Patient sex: M
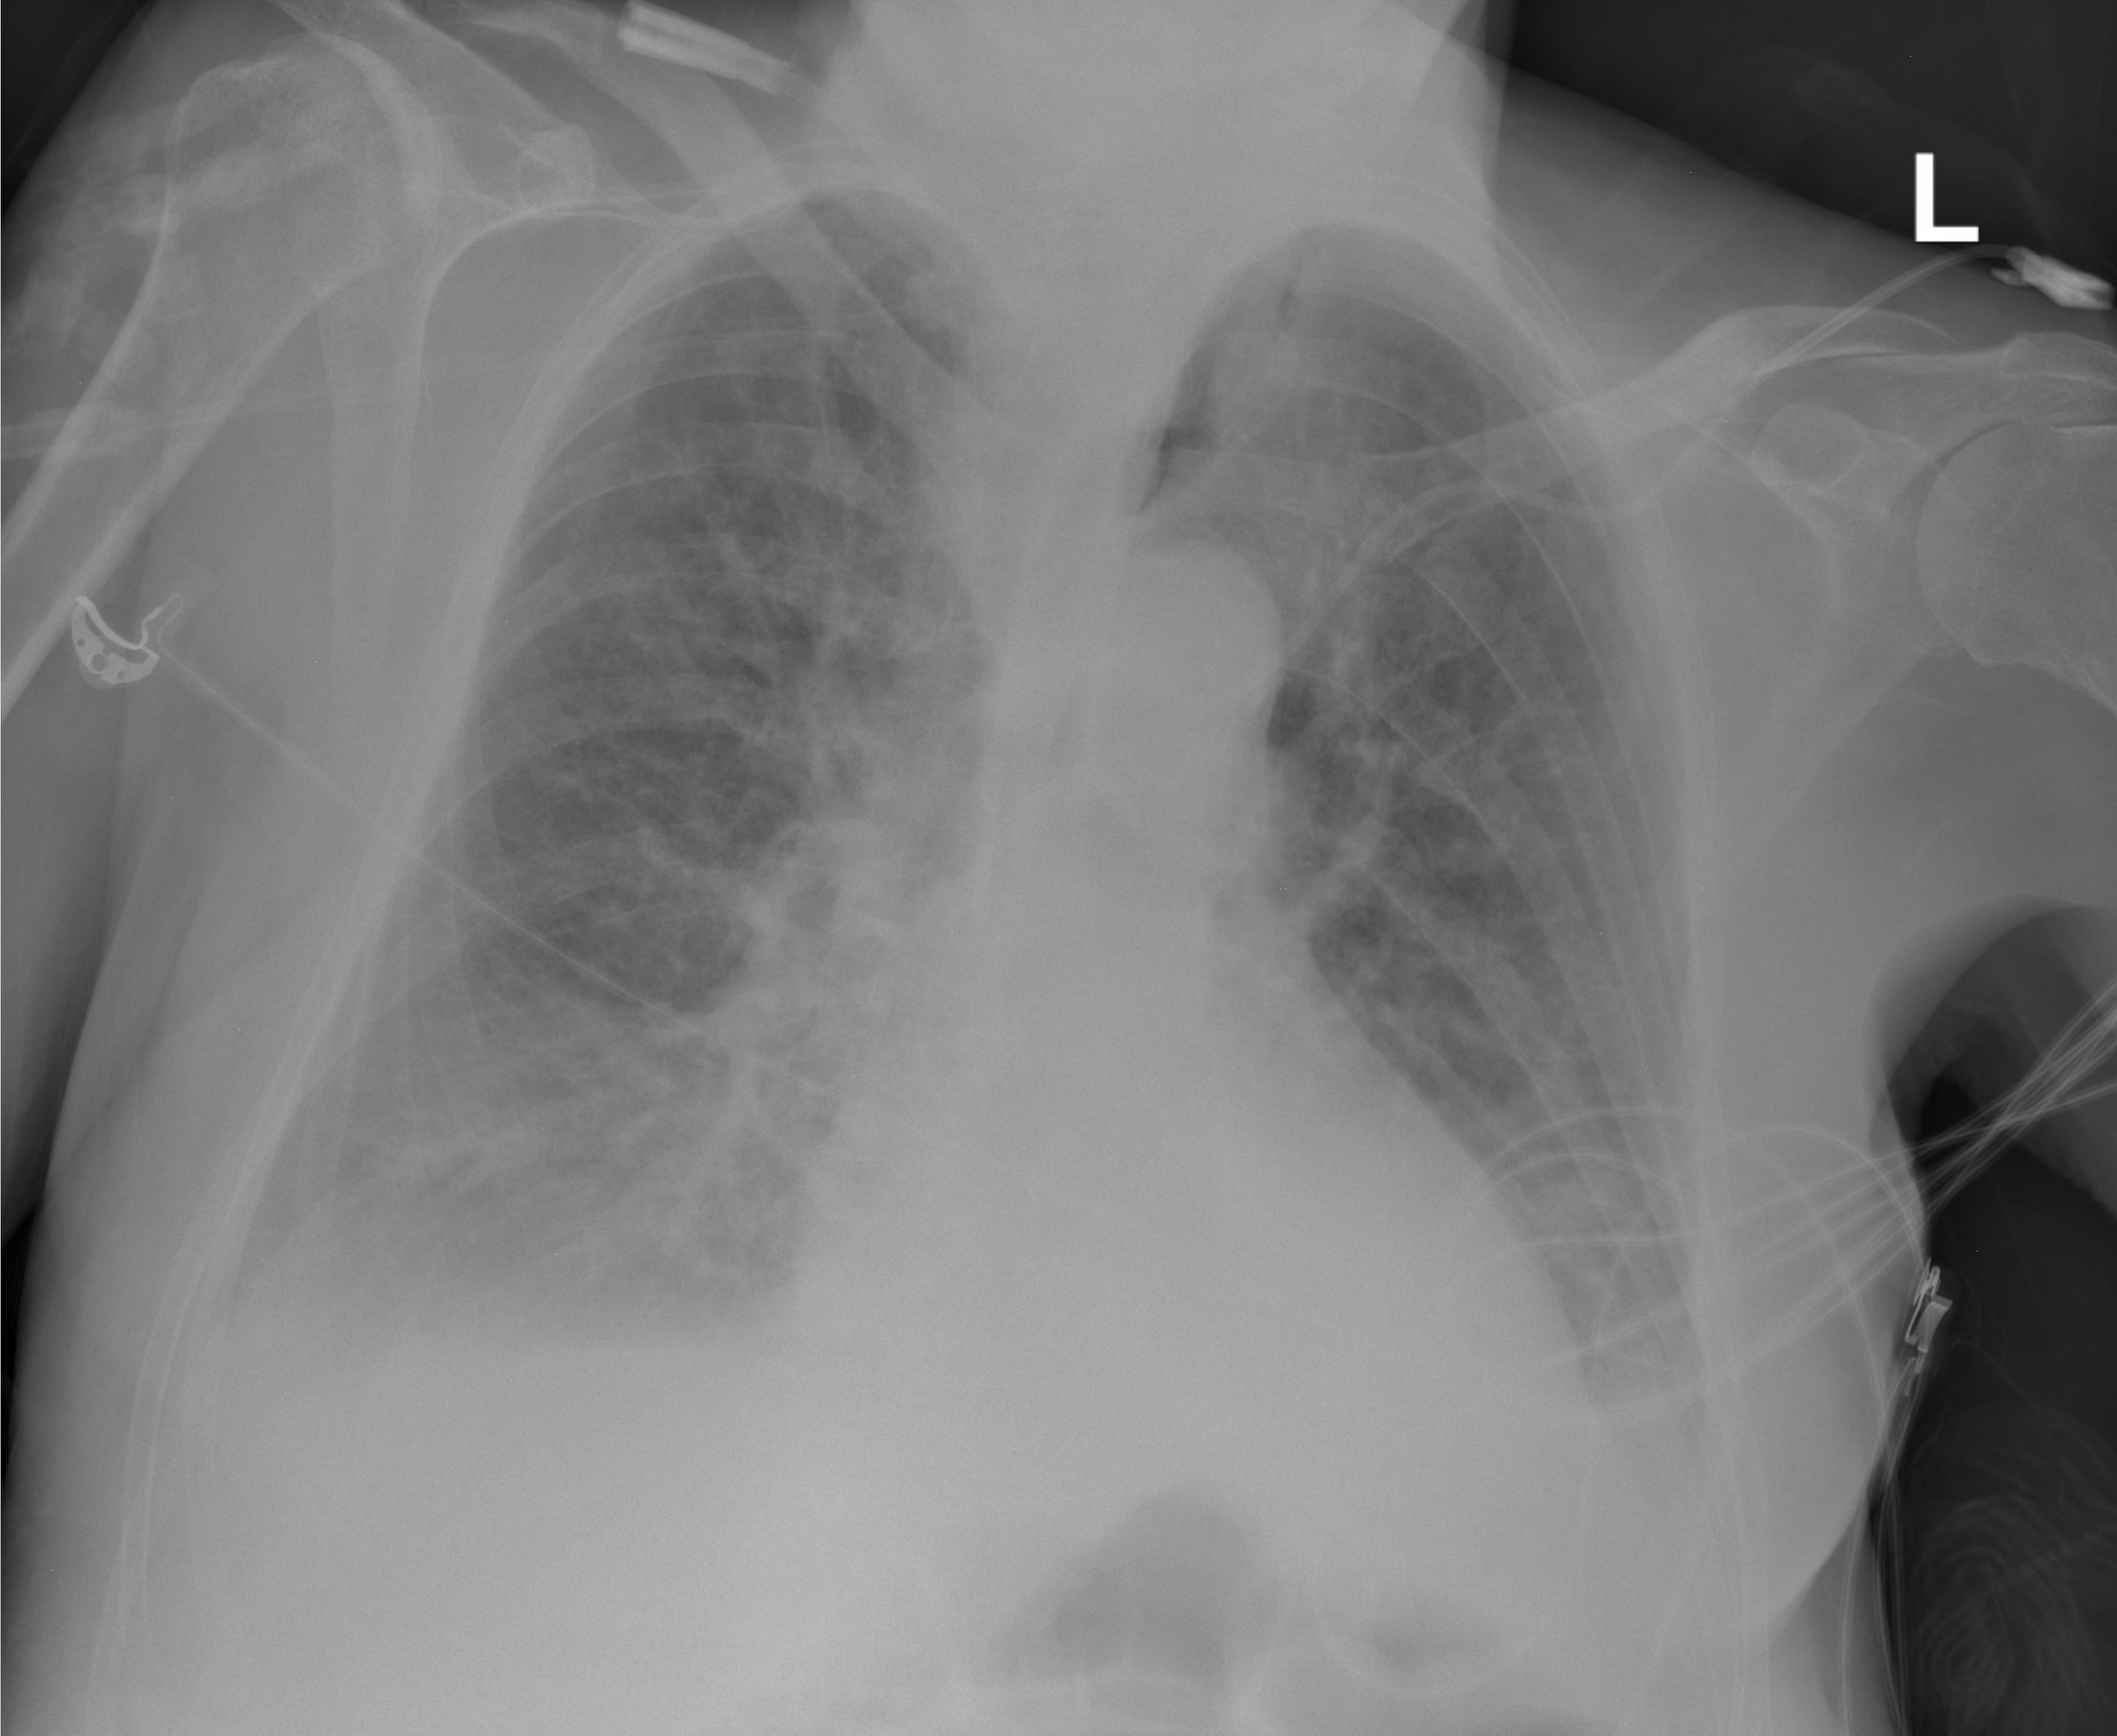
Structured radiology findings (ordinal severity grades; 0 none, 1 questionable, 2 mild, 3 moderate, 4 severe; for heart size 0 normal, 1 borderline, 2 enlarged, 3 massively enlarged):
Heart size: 2
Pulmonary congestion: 2
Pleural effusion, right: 2
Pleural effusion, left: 2
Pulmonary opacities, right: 1
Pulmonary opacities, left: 1
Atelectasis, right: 2
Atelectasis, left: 0